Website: lowes
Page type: delivery-shipping
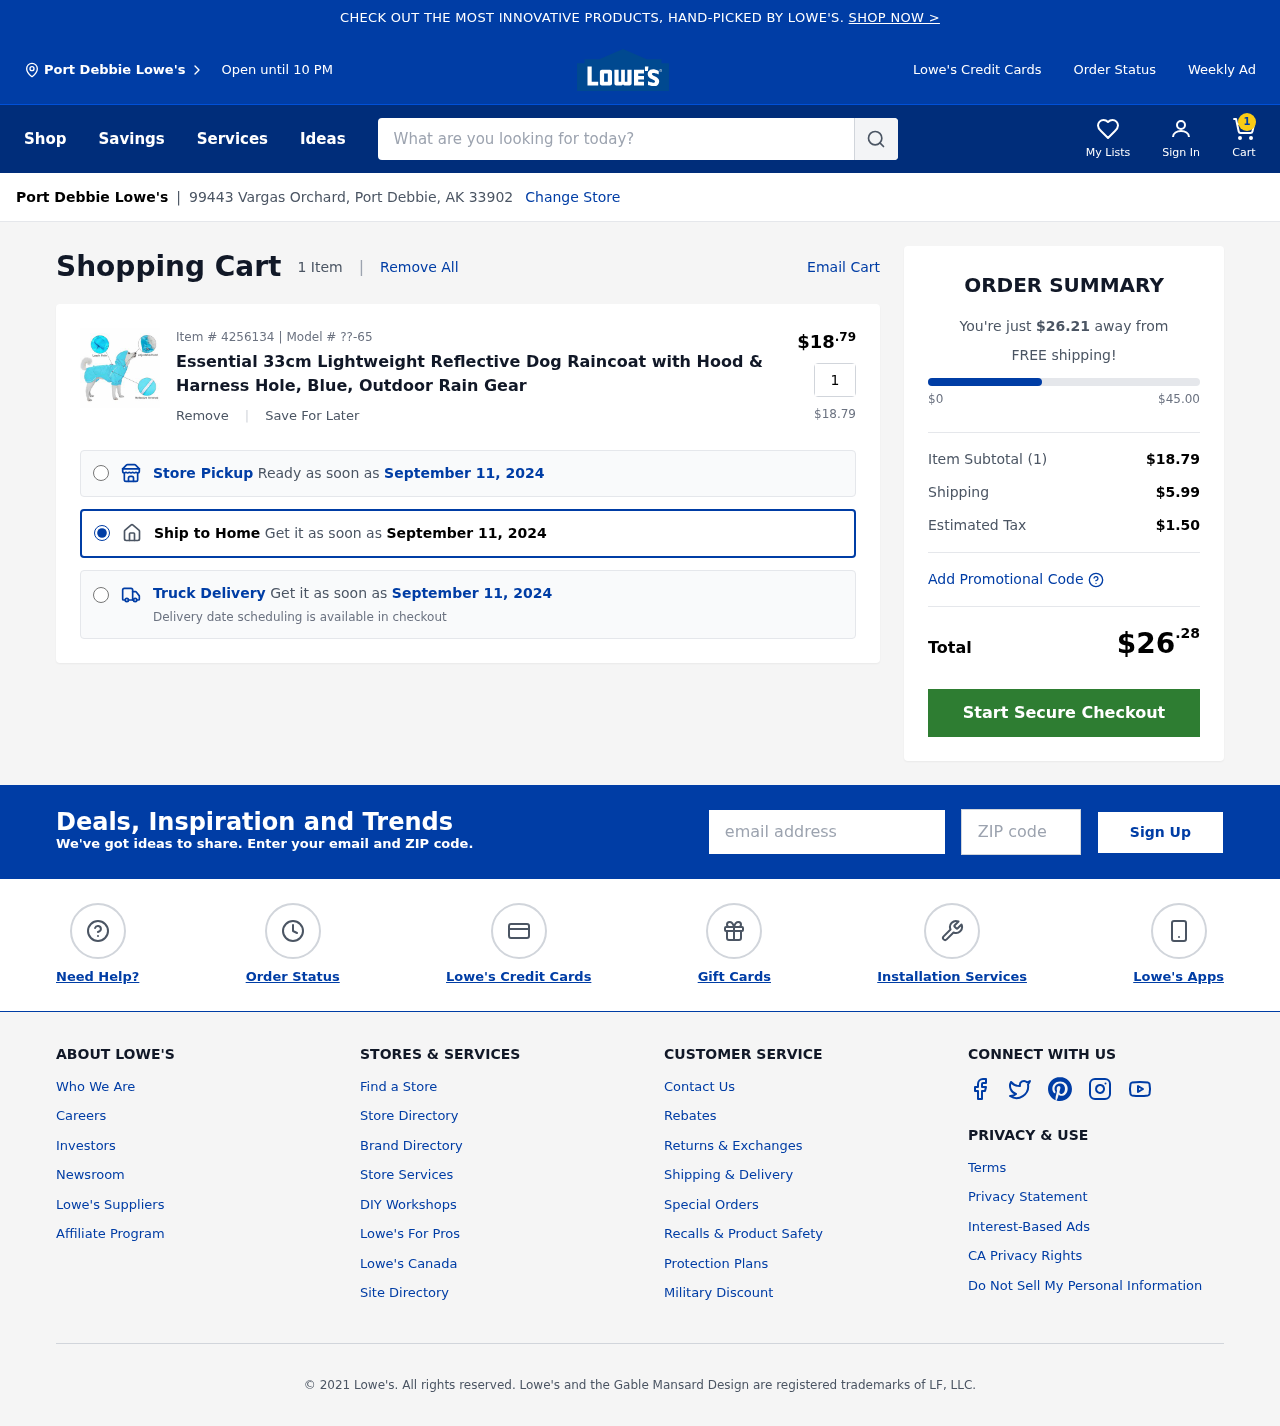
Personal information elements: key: PII_CITY
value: Port Debbie
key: PII_EMAIL
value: michael.sullivan@hotmail.com
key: PII_POSTCODE
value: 33902
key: PII_STREET
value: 99443 Vargas Orchard
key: PII_CITY2
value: Port Debbie
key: PII_CITY_STATE_ZIP
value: Port Debbie, AK 33902
Product elements: key: PRODUCT1_NAME
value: Essential 33cm Lightweight Reflective Dog Raincoat with Hood & Harness Hole, Blue, Outdoor Rain Gear
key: PRODUCT1_PRICE
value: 18.79
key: PRODUCT1_QUANTITY
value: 1
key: PRODUCT1_MODEL
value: ??-65
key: PRODUCT1_PRICE2
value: $18.79
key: PRODUCT1_ITEM_NUMBER
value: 4256134
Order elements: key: ORDER_NUM_ITEMS
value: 1
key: ORDER_DELIVERY_DATE
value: September 11, 2024
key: ORDER_DELIVERY_DATE2
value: September 11, 2024
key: ORDER_DELIVERY_DATE3
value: September 11, 2024
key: AMOUNT_TO_FREE_SHIPPING
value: $26.21
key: ORDER_SUBTOTAL
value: $18.79
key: ORDER_SHIPPING_COST
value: $5.99
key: ORDER_TAX
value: $1.50
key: ORDER_TOTAL
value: $26.28
Search elements: key: HEADER_SEARCH
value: What are you looking for today?